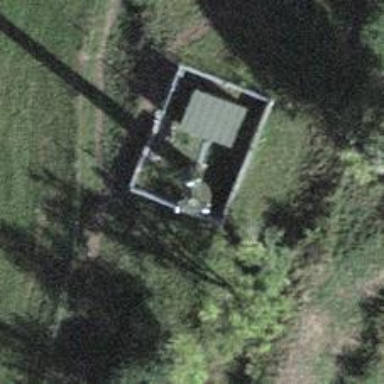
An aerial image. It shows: Mast tower used for communication.